Question: I am working in netbeans 7.0.1..
I made two jframes in it..
I made a method named close() in the in the main class:
'''
public void close(){
WindowEvent winClosingEvent=new WindowEvent(this,WindowEvent.WINDOW_CLOSING);
Toolkit.getDefaultToolkit().getSystemEventQueue().postEvent(winClosingEvent);
}
'''
then i called this method where the new jframe is becoming visible.
Now i have to set the defaultCloseOperation as "dispose" to to close previous jframe on the opening of new jframe in netbeans ..
But i cant find the defaultCloseOperation option in my properties..
I tried doing it through coding but it dint work.
Please help..
these are the available options in the properties of my netbeans:
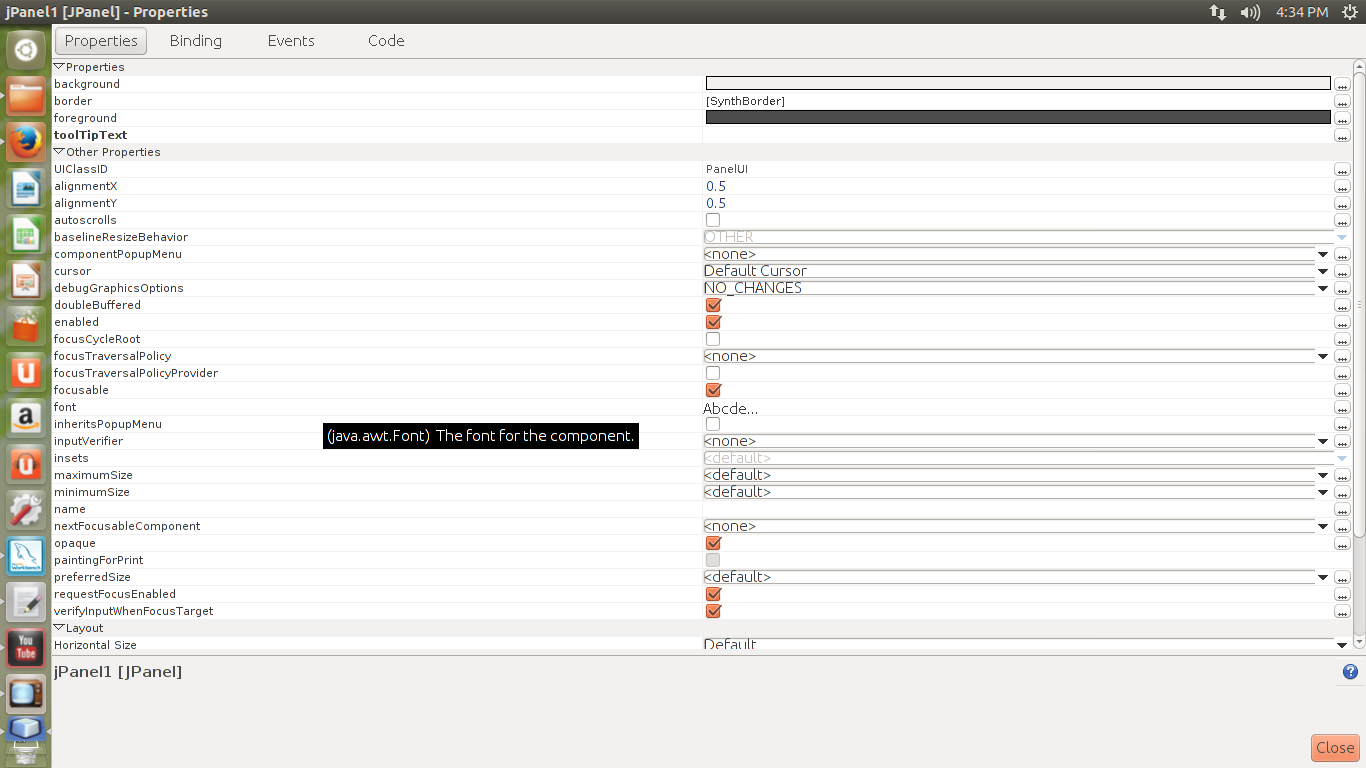
Answer: >
Looking at the top left of your image, it shows your looking at the properties of 'jPanel1'. 'JPanel' no 'defaultCLoseOperation'. Make sure to highlight/select the 'JFrame' before going to properties.